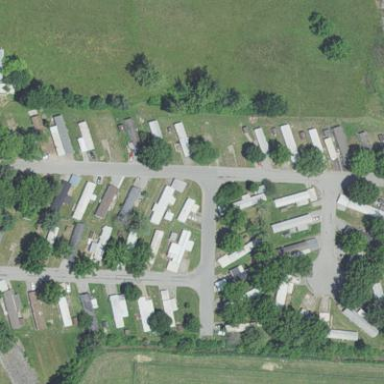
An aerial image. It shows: Residential area designated as trailer park.